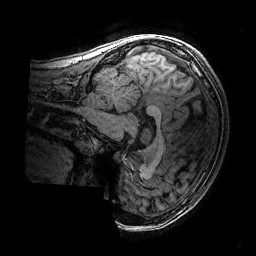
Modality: T1w
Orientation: sagittal
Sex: female
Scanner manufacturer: ge
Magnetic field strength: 3 T
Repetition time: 0.007664 s
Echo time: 0.00342 s